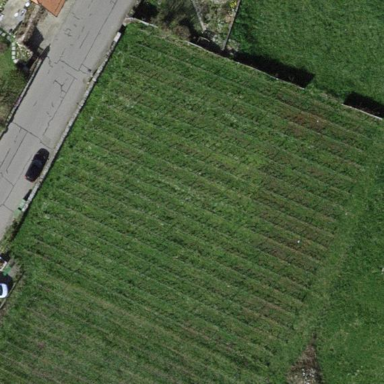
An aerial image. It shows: Beautiful vineyard in the countryside.